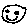
Label: smiley face